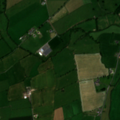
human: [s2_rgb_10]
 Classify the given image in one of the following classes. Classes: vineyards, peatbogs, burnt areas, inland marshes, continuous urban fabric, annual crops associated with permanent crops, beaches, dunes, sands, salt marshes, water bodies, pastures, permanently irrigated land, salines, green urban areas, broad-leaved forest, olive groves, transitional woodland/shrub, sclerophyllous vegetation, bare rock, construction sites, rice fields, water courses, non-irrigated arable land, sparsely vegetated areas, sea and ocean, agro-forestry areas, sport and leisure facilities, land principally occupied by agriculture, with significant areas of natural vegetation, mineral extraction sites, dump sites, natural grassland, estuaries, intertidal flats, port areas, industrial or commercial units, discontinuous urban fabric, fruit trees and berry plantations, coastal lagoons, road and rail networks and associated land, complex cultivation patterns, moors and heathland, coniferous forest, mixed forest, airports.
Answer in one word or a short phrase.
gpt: non-irrigated arable land, pastures